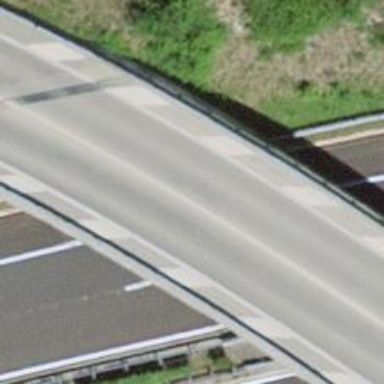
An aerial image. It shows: Bridge over motorway_link.